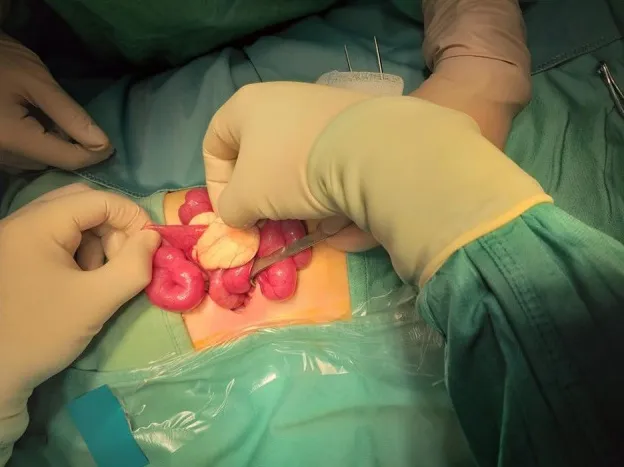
Laparotomy confirmed the presence of mesenteric cyst in the first jejunal loop, 7 cm in diameter.
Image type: medical_photograph (other_medical_photograph)